【题型】解答题　【知识点】立体几何　【难度】medium
（14 分）如图，在多面体 \(ABCDEF\) 中，四边形 \(ABCD\) 是正方形，\(BF = DE\)，\(BF \parallel DE\)，\(M\) 是 \(AE\) 的中点。

(1) 求证：\(EC \parallel\) 平面 \(BDM\)；

(2) 若 \(DE \perp\) 平面 \(ABCD\)，\(AB = 4\)，\(BM \perp CF\)，点 \(P\) 为线段 \(CE\) 上一点，且 \(\overrightarrow{CP} = \frac{1}{3}\overrightarrow{CE}\)，求直线 \(PM\) 与平面 \(AEF\) 所成角的正弦值。

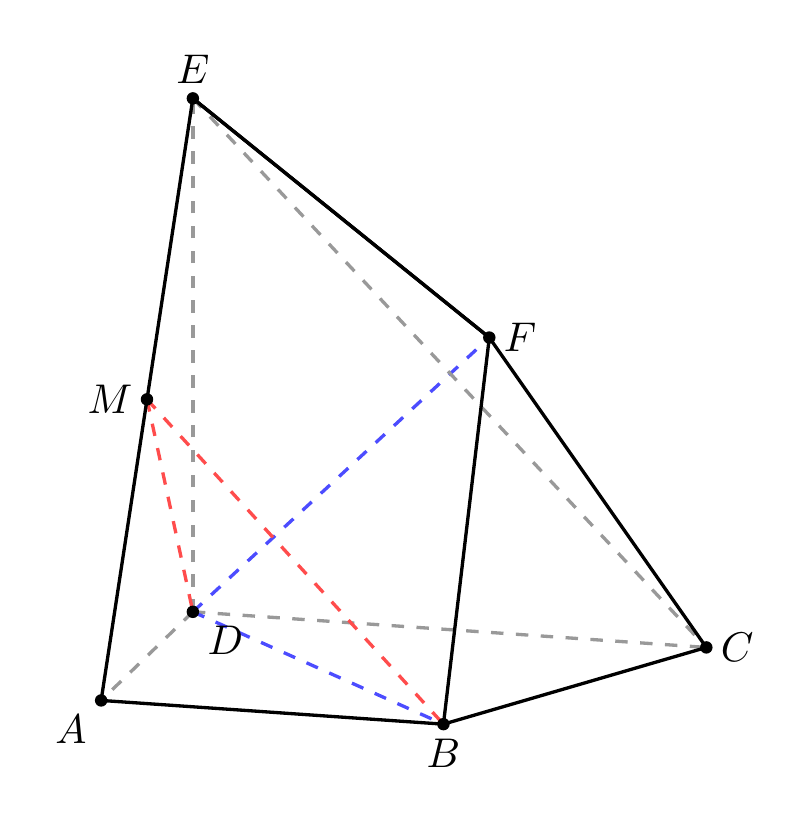
【解答】
【答案】(1) 证明过程见详解；

(2) \(\boldsymbol{\dfrac{4\sqrt{78}}{39}}\)

【分析】(1) 连接 \(AC\)，由题意可证得 \(MO \parallel EC\)，再由线面平行的判定定理可得结论；

(2) 建立空间直角坐标系，由题意可得各点的坐标，设 \(E\) 的坐标，由题意 \(BM \perp CF\)，可得点 \(E\) 的坐标，求出平面 \(AEF\) 的法向量的坐标，求出直线 \(PM\) 的方向向量的坐标，求出两个向量的的余弦值，进而求出直线与平面所成的角的正弦值。

【解答】(1) 证明：连接 \(AC\)，交 \(BD\) 于 \(O\)，连接 \(MO\)，
在正方形中，可得 \(O\) 为 \(BD\)，\(AC\) 的中点，\(M\) 为 \(AE\) 的中点，
在 \(\triangle AEC\) 中，可得 \(MO \parallel EC\)，
又因为 \(MO \subset\) 平面 \(MBD\)，\(EC \not\subset\) 平面 \(MBD\)，
所以 \(EC \parallel\) 平面 \(BDM\)；

(2) 解：因为 \(DE \perp\) 平面 \(ABCD\)，
以 \(D\) 为坐标原点，以 \(DA\)，\(DC\)，\(DE\) 所在的直线分别为 \(x\)，\(y\)，\(z\) 轴，建立空间直角坐标系，
因为 \(AB = 4\)，则 \(D(0, 0, 0)\)，\(A(4, 0, 0)\)，\(B(4, 4, 0)\)，\(C(0, 4, 0)\)，设 \(E(0, 0, 2c)\)，
则 \(F(4, 4, 2c)\)，\(c > 0\)，则 \(M(2, 0, c)\)，
所以 \(\overrightarrow{BM} = (-2, -4, c)\)，\(\overrightarrow{CF} = (4, 0, 2c)\)，因为 \(BM \perp CF\)，所以 \(\overrightarrow{BM} \cdot \overrightarrow{CF} = 0\)，即 \(-2 \times 4 - 4 \times 0 + 2c^2 = 0\)，解得 \(c = 2\)，
可得 \(E(0, 0, 2)\)，\(\overrightarrow{CE} = (0, -4, 2)\)，\(M(2, 0, 2)\)，\(E(0, 0, 4)\)，\(F(4, 4, 4)\)，
设 \(P(x, y, z)\)，

点 \(P\) 为线段 \(CE\) 上，\(\overrightarrow{CP} = \frac{1}{3}\overrightarrow{CE}\)，即 \((x, y - 4, z) = \frac{1}{3}(0, -4, 2) = (0, -\frac{4}{3}, \frac{4}{3})\)，

所以 \(\begin{cases} x = 0 \\ y - 4 = -\frac{4}{3} \\ z = \frac{4}{3} \end{cases}\)，即 \(x = 0\)，\(y = \frac{8}{3}\)，\(z = \frac{4}{3}\)，

即 \(P(0, \frac{8}{3}, \frac{4}{3})\)，所以 \(\overrightarrow{PM} = (2, -\frac{8}{3}, \frac{2}{3})\)，

设平面 \(AEF\) 的法向量为 \(\vec{n} = (x_1, y_1, z_1)\)，\(\overrightarrow{AE} = (-4, 0, 4)\)，\(\overrightarrow{AF} = (0, 4, 4)\)，

则 \(\begin{cases} \vec{n} \cdot \overrightarrow{AE} = 0 \\ \vec{n} \cdot \overrightarrow{AF} = 0 \end{cases}\)，即 \(\begin{cases} -4x_1 + 4z_1 = 0 \\ 4y_1 + 4z_1 = 0 \end{cases}\)，令 \(z_1 = 1\)，

可得 \(\vec{n} = (1, -1, 1)\)，

所以 \(\overrightarrow{PM} \cdot \vec{n} = 2 \times 1 - \frac{8}{3} \times (-1) + \frac{2}{3} \times 1 = \frac{16}{3}\)，\(|\overrightarrow{PM}| = \sqrt{2^2 + (-\frac{8}{3})^2 + (\frac{2}{3})^2} = \frac{2\sqrt{26}}{3}\)，\(|\vec{n}| = \sqrt{1^2 + (-1)^2 + 1^2} = \sqrt{3}\)，

所以 \(\cos < \overrightarrow{PM},\ \vec{n} > = \frac{\frac{16}{3}}{\frac{2\sqrt{26}}{3} \times \sqrt{3}} = \frac{4\sqrt{78}}{39}\)，

设直线 \(PM\) 与平面 \(AEF\) 所成的角为 \(\theta\)，且 \(\theta \in [0, \frac{\pi}{2}]\)，

\(\sin \theta = |\cos < \overrightarrow{PM},\ \vec{n} >| = \frac{4\sqrt{78}}{39}\)，

所以直线 \(PM\) 与平面 \(AEF\) 所成角的正弦值为 \(\frac{4\sqrt{78}}{39}\)。

【点评】本题考查线面平行的证法及用空间向量的方法求线面所成的角的正弦值，属于中档题。
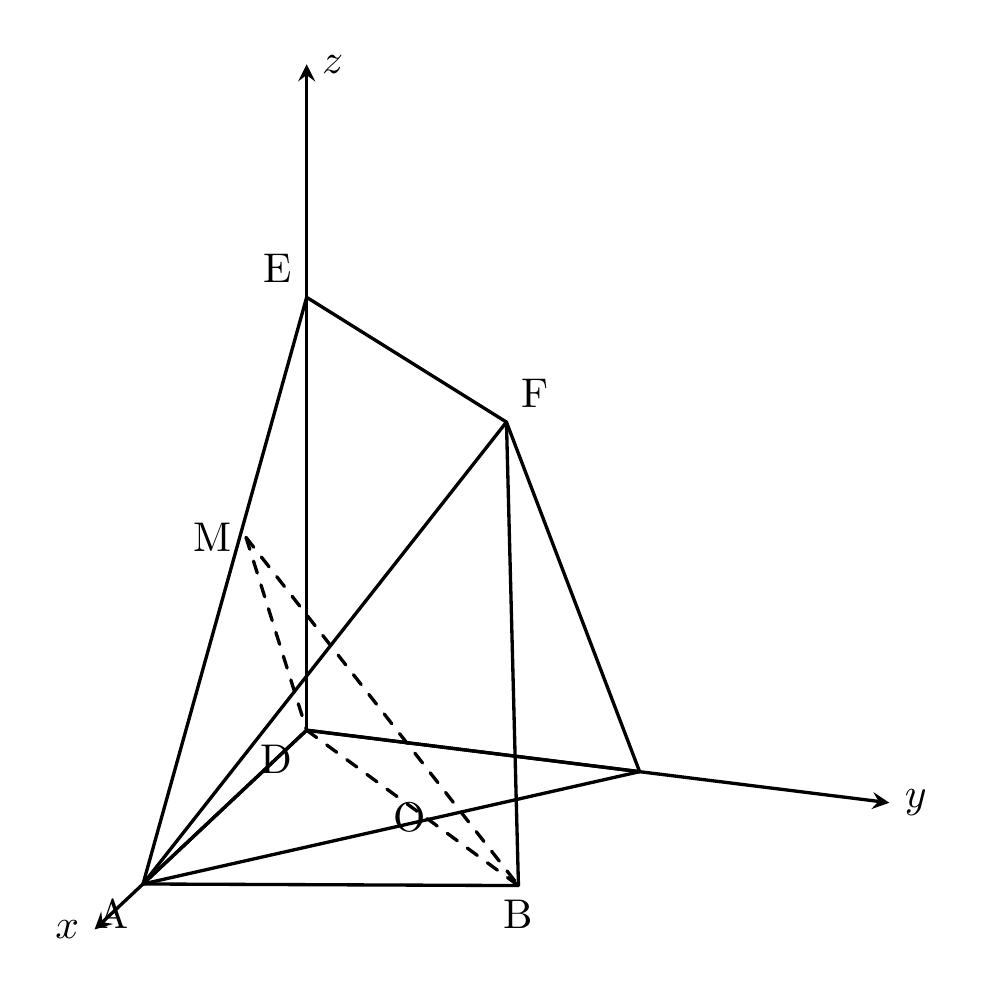